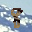
Label: 8